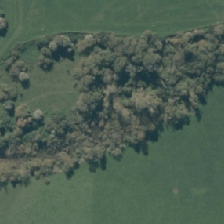
Land cover: lake_pond